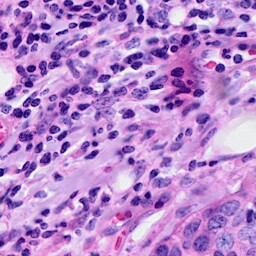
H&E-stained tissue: Breast